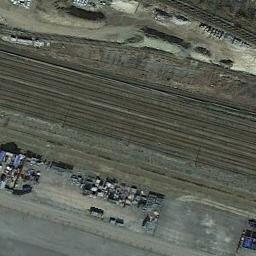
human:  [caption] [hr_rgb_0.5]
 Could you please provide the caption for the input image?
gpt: Several buildings of different shapes and sizes are beside the railway .

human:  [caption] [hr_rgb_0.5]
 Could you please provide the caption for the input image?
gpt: The railway is on the bare land next to some houses .

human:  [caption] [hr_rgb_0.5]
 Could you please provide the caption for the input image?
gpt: These railways go through a clearing and some items are on the clearing .

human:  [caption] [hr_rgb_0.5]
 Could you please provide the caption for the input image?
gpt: There are many trees in the middle of the two railways .

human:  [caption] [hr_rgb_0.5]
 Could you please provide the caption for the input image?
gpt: There are some buildings beside the railway .